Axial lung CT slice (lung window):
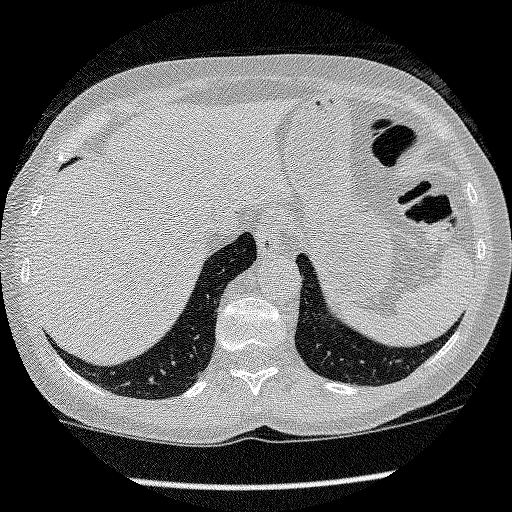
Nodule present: no